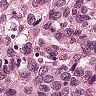
Metastatic tissue present: yes